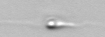
Label: flagellate_morphotype3